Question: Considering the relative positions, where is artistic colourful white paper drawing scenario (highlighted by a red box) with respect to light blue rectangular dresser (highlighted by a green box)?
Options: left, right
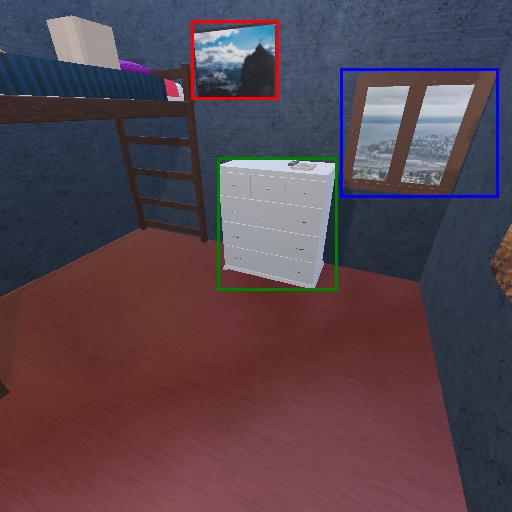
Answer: left